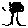
Label: tree